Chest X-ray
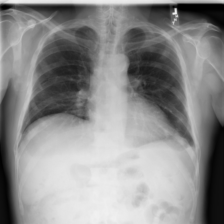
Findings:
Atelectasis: negative
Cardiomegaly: negative
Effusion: positive
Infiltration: negative
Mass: negative
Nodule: negative
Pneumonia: negative
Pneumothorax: negative
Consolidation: negative
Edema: negative
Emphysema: negative
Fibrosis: negative
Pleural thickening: negative
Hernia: negative